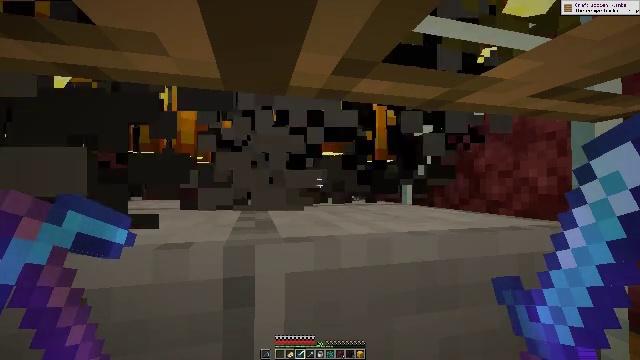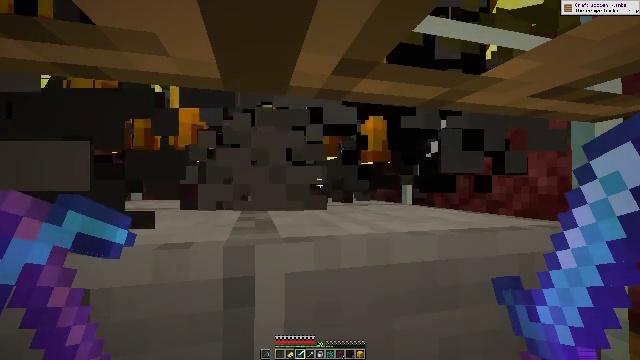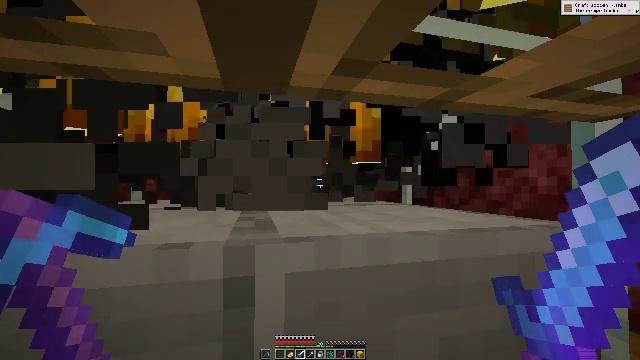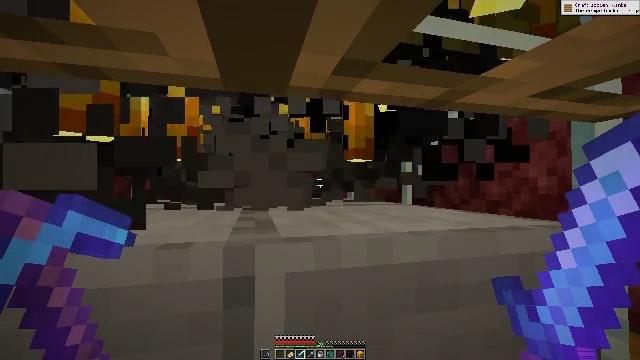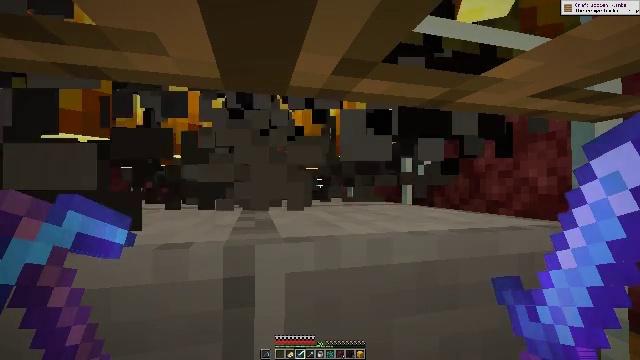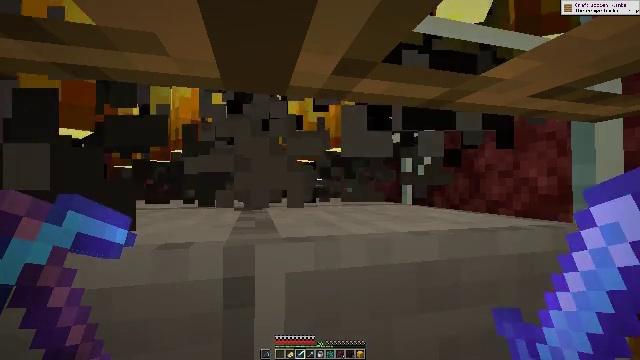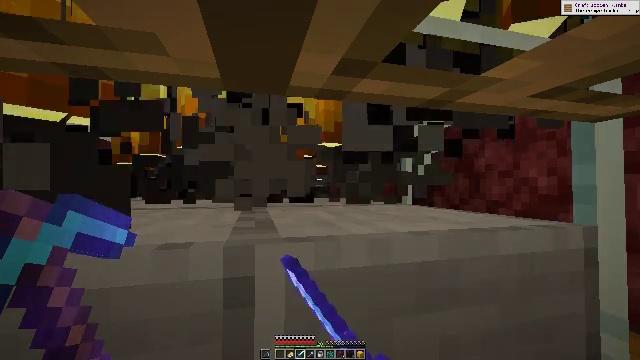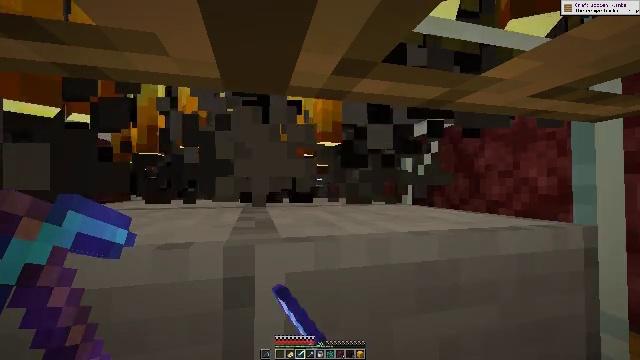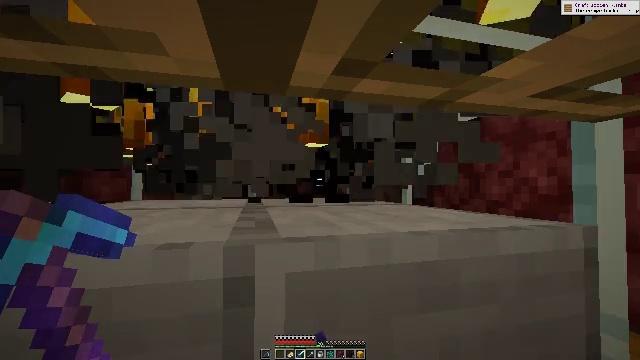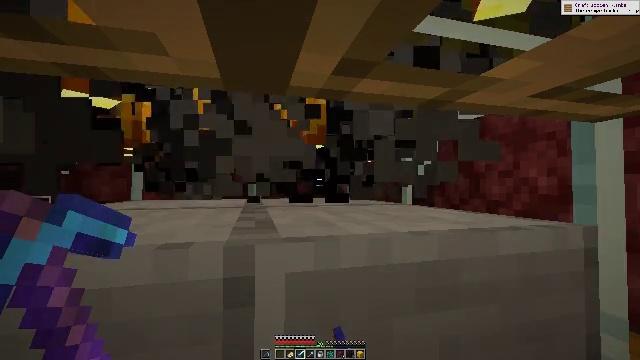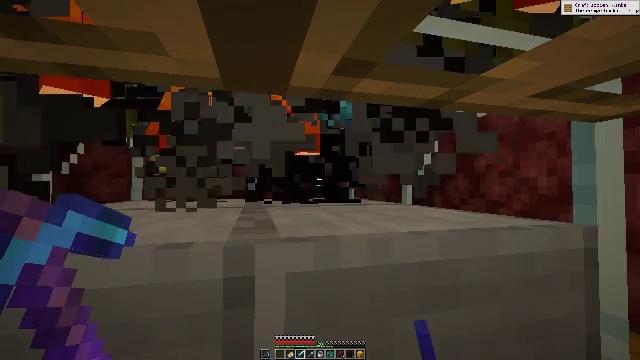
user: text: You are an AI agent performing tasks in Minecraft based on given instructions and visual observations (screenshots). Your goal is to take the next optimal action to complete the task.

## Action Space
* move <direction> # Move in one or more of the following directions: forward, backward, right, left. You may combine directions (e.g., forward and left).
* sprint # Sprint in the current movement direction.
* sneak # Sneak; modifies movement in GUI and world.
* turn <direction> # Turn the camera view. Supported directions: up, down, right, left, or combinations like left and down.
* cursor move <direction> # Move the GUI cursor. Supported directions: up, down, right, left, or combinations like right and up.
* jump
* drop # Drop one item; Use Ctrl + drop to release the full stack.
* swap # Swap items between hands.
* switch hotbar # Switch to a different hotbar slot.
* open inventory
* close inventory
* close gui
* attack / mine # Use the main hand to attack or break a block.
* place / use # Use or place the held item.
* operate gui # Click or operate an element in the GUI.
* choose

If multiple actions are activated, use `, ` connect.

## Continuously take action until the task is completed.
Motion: motion action
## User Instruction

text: Kill the blaze.
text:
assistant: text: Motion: no_op
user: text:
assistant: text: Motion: no_op
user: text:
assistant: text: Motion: no_op
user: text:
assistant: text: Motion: no_op
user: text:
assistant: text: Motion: attack / mine
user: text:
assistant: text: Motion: attack / mine
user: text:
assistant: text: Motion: attack / mine
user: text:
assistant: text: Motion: attack / mine
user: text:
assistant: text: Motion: attack / mine
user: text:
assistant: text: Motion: no_op
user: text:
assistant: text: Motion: no_op